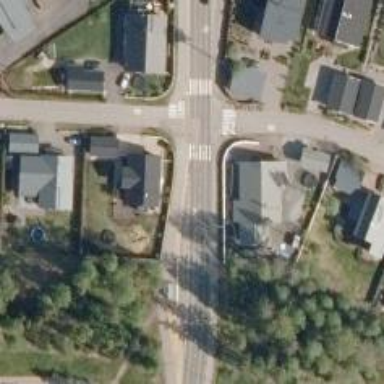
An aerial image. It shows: Uncontrolled road crossing.